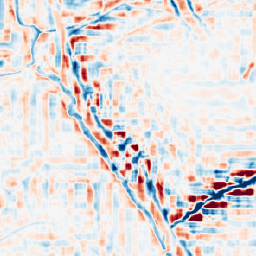
Category: wavelet
Decomposition family: wavelet_reverse_biorthogonal
Decomposition parameters: wavelet: rbio3.5
level: 4
Upsampling method: cubic_mitchell
Upsampling parameters: scale: 8
Upsampling scale: 8